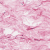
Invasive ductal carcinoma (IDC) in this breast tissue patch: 0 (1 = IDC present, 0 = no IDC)